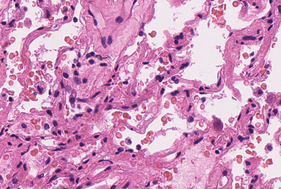
Tumor epithelial tissue: no
Tumor-associated stroma tissue: no
Normal tissue: yes